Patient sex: M
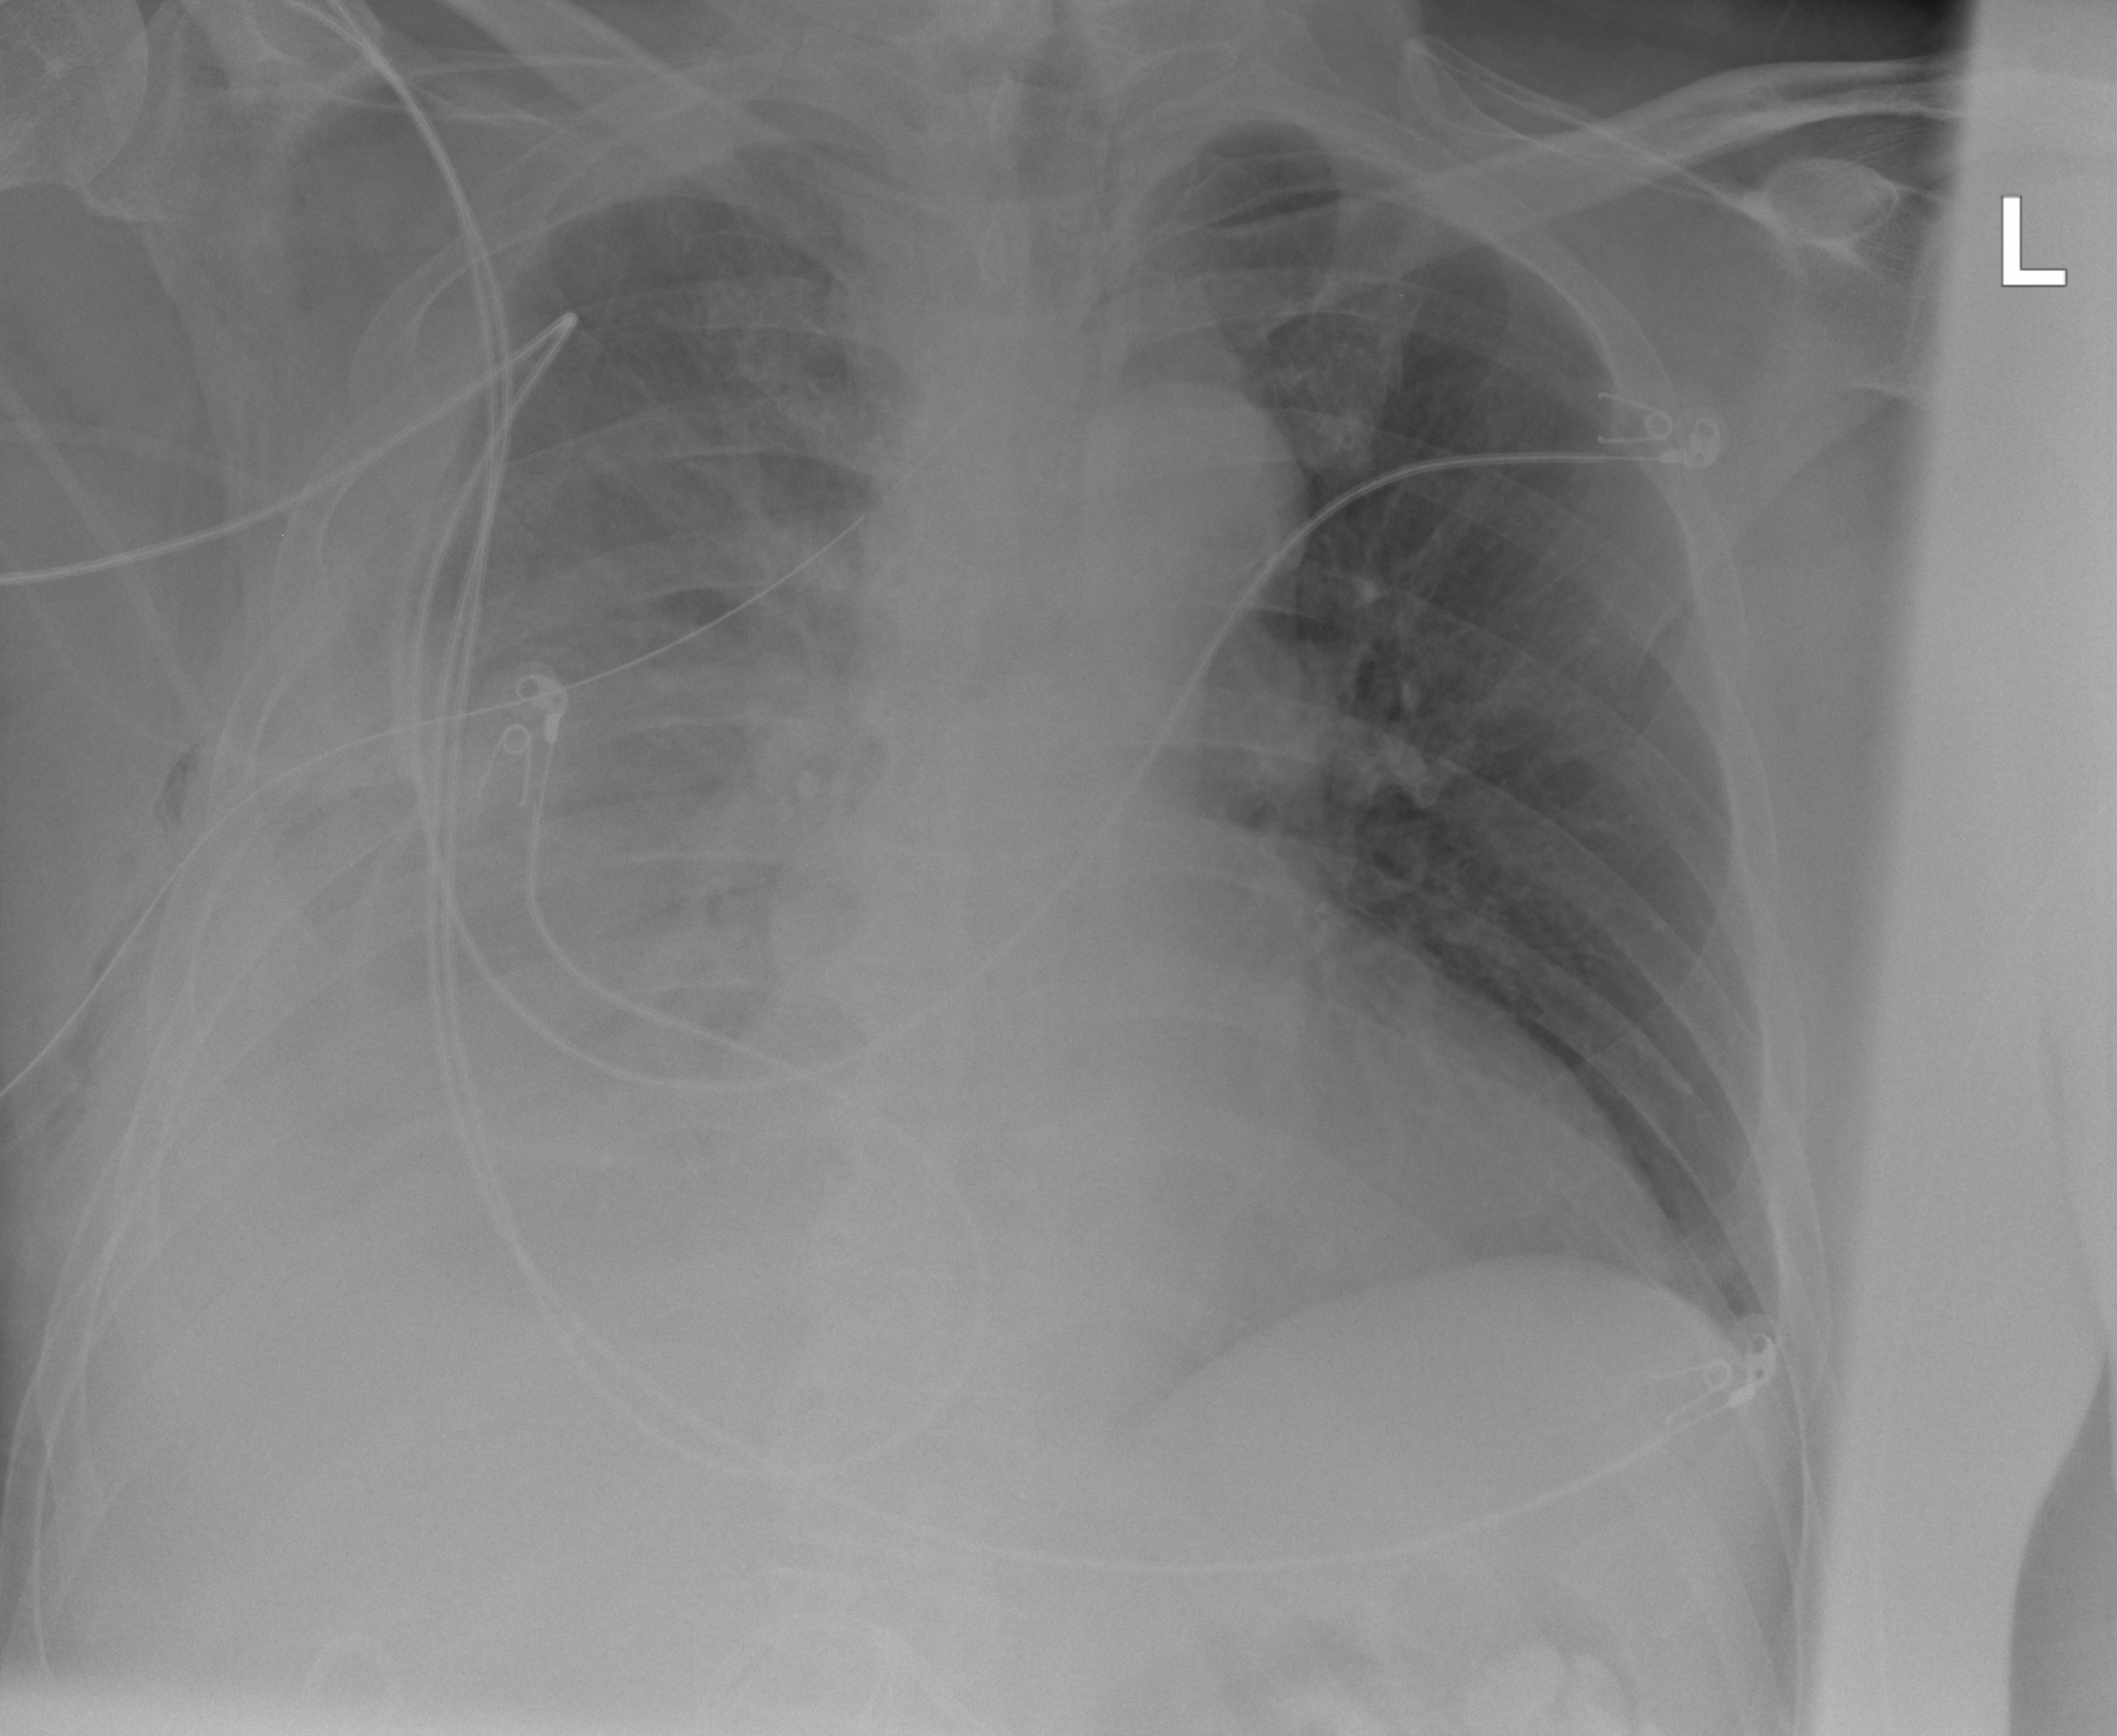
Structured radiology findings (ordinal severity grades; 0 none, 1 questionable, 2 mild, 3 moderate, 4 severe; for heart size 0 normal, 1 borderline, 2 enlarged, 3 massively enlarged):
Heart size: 0
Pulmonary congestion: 0
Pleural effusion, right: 4
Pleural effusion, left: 0
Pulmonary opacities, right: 0
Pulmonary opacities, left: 0
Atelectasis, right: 2
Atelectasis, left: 0